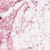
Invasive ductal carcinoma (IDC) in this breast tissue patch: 0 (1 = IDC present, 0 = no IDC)